Brain MRI, t2w sequence, axial 2D slice.
Patient: age 38, sex F, weight 78 kg, height 1.78 m
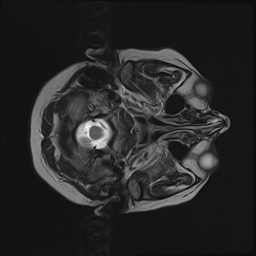